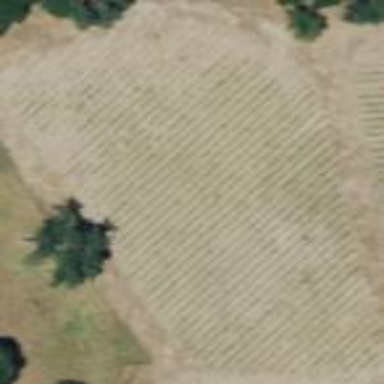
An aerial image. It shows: Beautiful vineyard in the countryside.